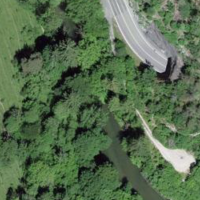
EUNIS habitat code: 44
Species observed at this site:
Lathyrus vernus
Euphorbia cyparissias
Lamium galeobdolon
Aegopodium podagraria